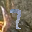
Label: 7